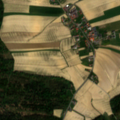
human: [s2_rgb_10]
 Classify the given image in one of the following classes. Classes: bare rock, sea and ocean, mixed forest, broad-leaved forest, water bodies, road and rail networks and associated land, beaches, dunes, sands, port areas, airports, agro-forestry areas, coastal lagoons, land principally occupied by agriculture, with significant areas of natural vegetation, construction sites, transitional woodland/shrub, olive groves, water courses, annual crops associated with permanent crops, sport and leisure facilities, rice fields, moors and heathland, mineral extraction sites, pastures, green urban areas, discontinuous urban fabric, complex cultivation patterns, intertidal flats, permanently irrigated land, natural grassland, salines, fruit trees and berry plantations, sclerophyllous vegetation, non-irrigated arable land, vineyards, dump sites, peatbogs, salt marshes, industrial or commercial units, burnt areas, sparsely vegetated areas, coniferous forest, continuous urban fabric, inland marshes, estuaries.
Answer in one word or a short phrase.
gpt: non-irrigated arable land, complex cultivation patterns, mixed forest